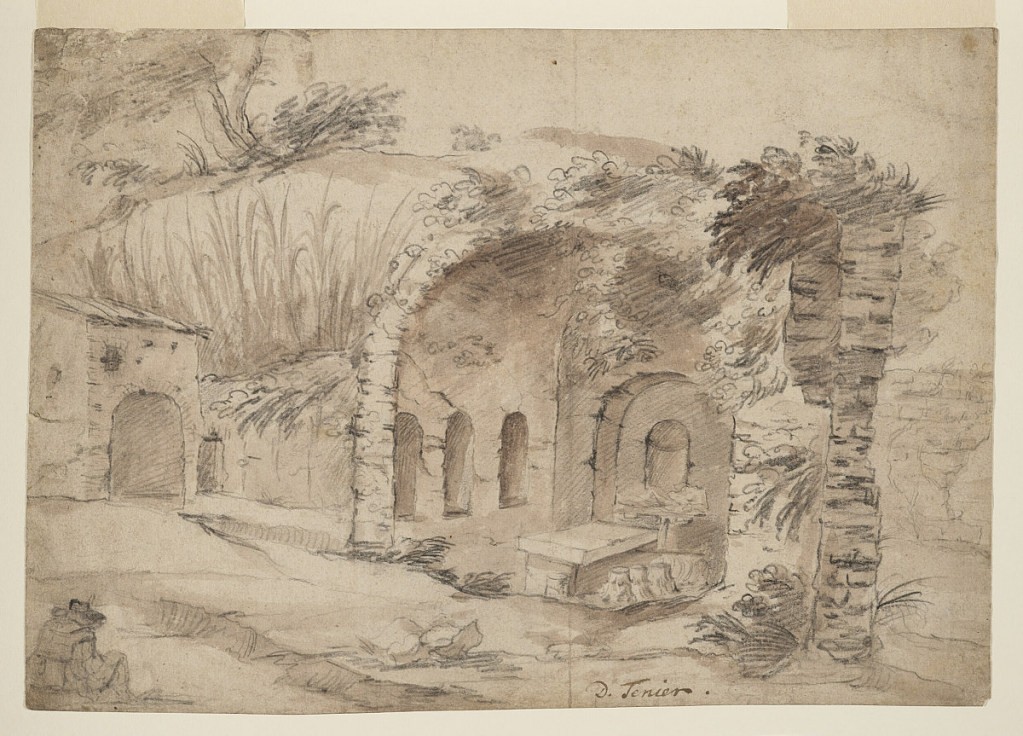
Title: The Grotto of the Nymph Egeria, Rome
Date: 1670–1700
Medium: Black chalk, brush and brown wash on paper
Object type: Drawing
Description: A grassy bank, into which is set a grotto containing a table and stools made of inverted classical capitals. Foreground left, an artist sketching.